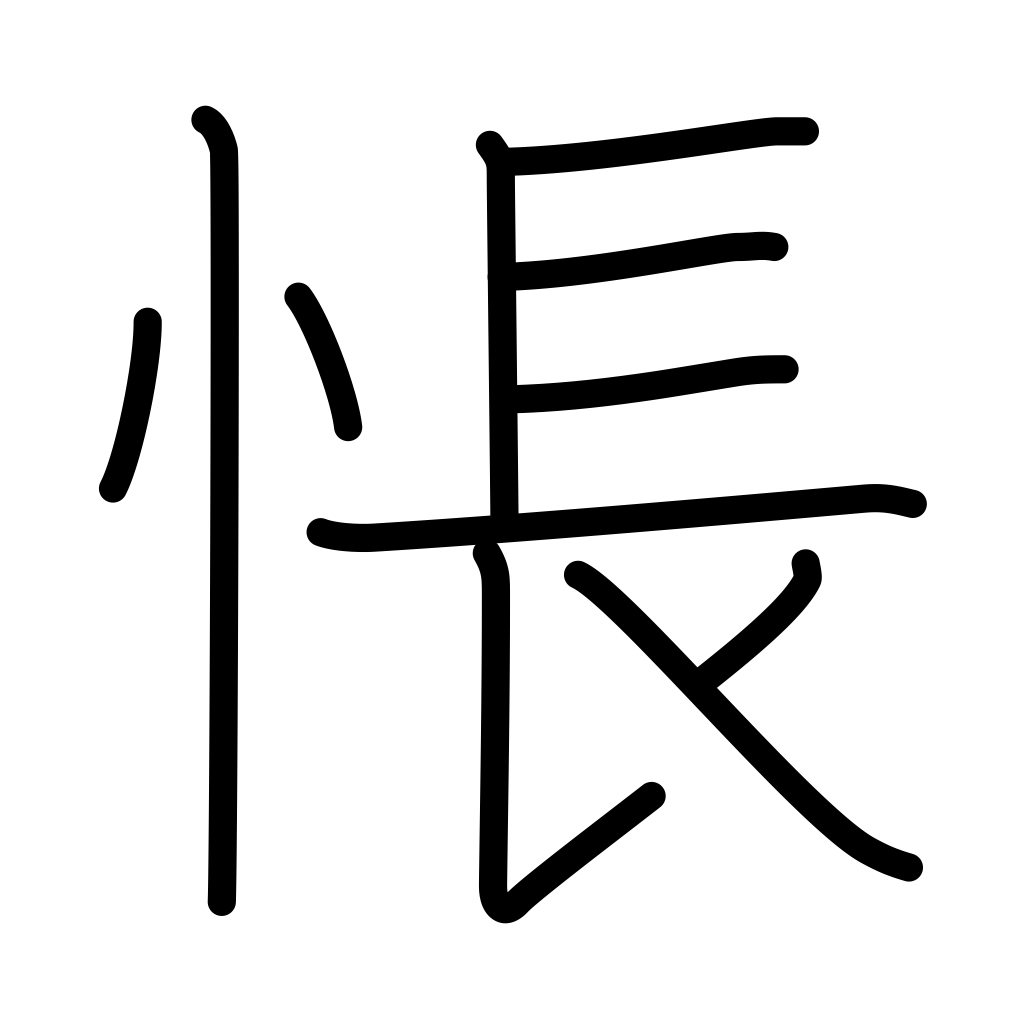
Meaning: be sad